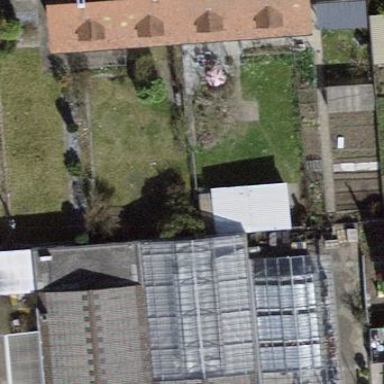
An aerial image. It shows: Greenhouse.